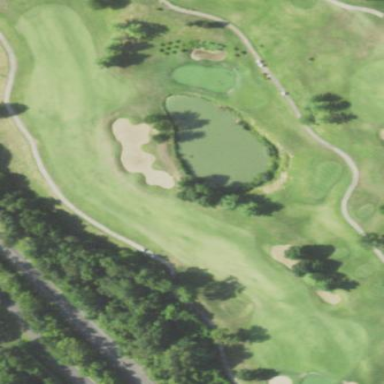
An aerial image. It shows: Golf fairway surrounded by grass.